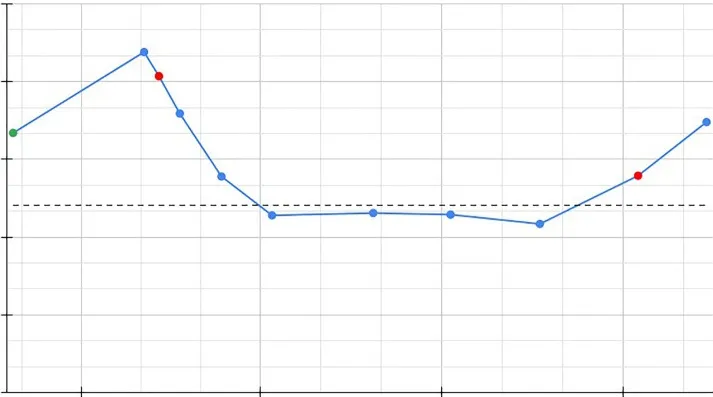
Change in serum LDH over time. The green data point represents initial diagnosis and initiation of treatment with trametinib. Red data points represent dates that pembrolizumab was administered. Dotted line represents upper limit of normal LDH (241 IU/L).
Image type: chart (chart)